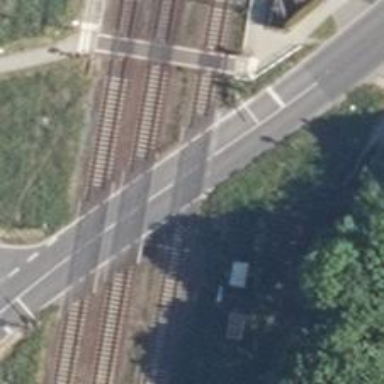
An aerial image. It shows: Level crossing with lights at the railway.